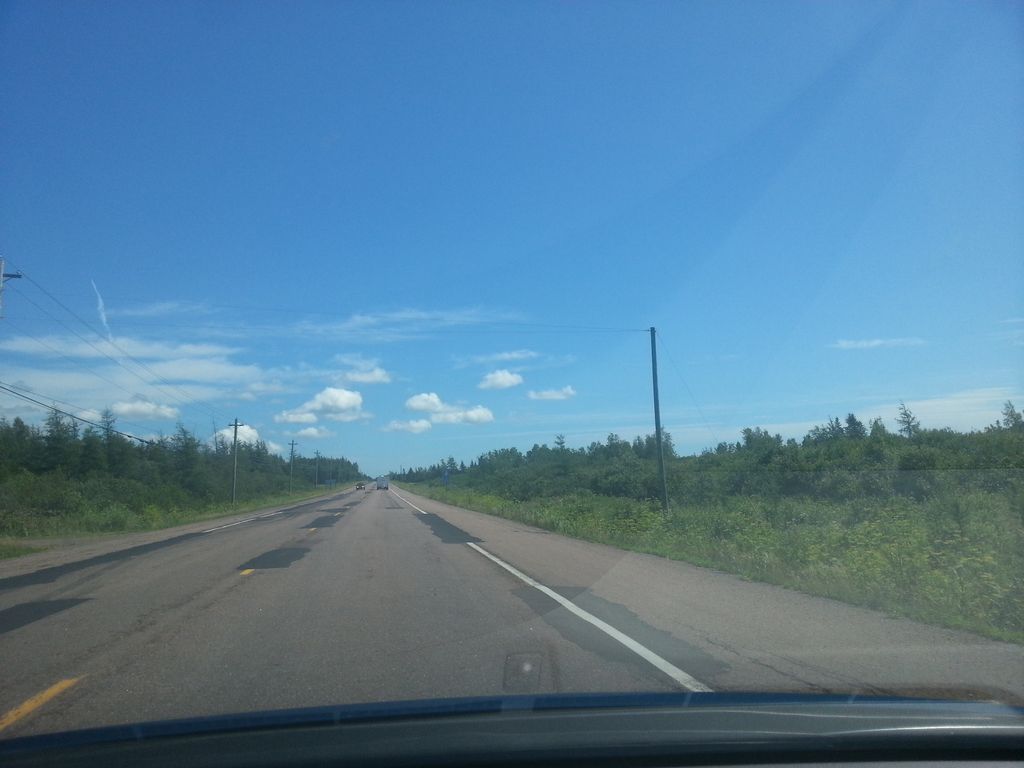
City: charlottetown